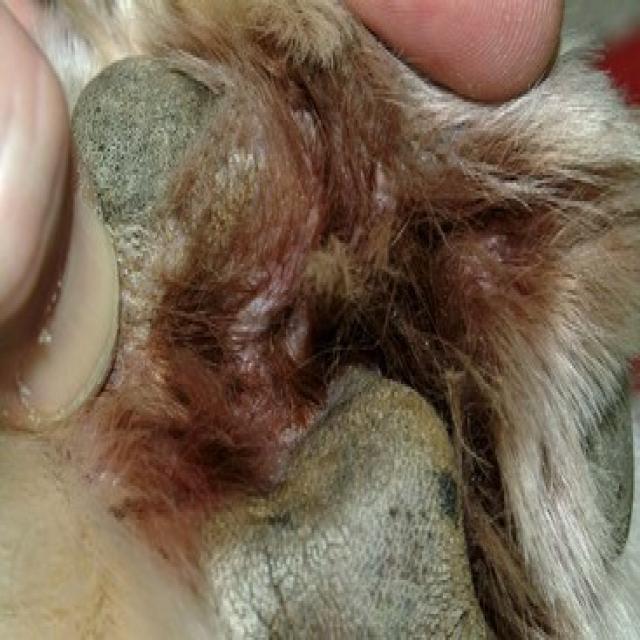
Canine hypersensitivity reaction — allergic skin response with urticaria, erythema, pruritus, and angioedema. May be food, environmental, or flea allergy related.